Question: Is there any built-in solution when a TabHost have a high number of tabs and dont fit in the screen like the "More ..." option in iOs?

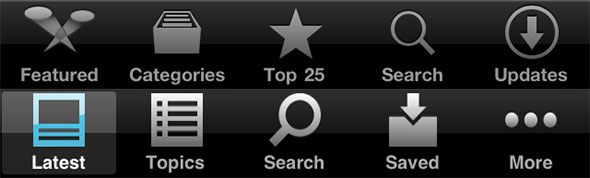
Answer: In android you usually approach this using a horizontalScrollView to hold the tabs, or better yet use a viewpager like the Google+ or Google Play app.
Take a look at <URL> to see an implementation and a library of this functionality